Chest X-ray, AP view. Patient: 58 years old, sex F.
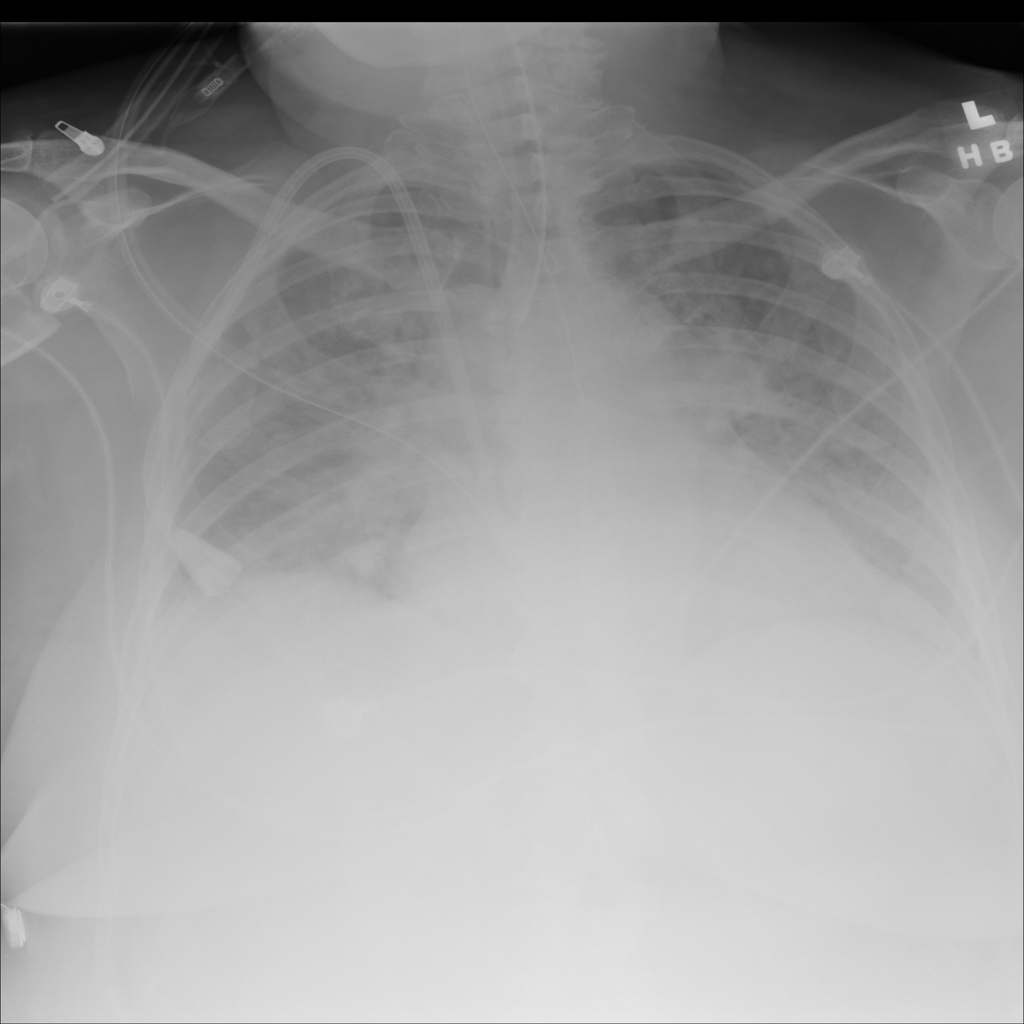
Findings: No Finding